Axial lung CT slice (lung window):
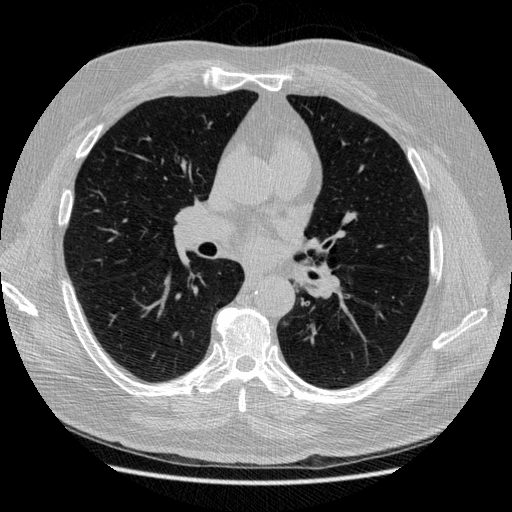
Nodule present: no